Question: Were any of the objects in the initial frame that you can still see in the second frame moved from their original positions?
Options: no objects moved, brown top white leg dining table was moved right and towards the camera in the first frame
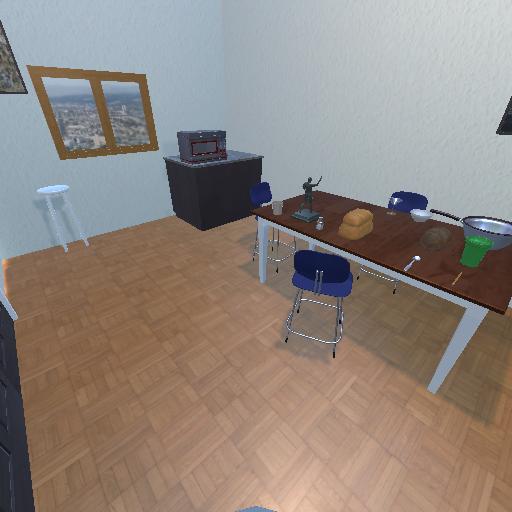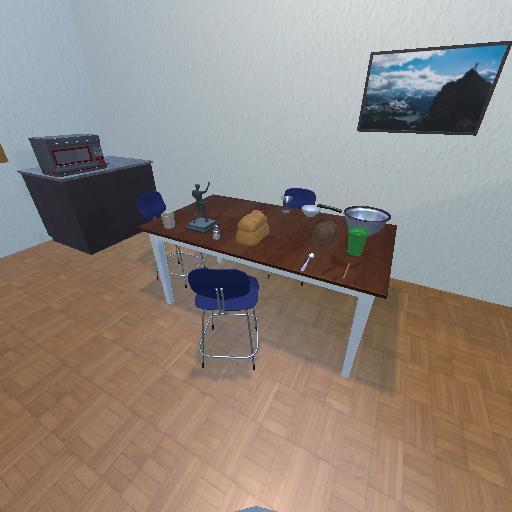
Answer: no objects moved